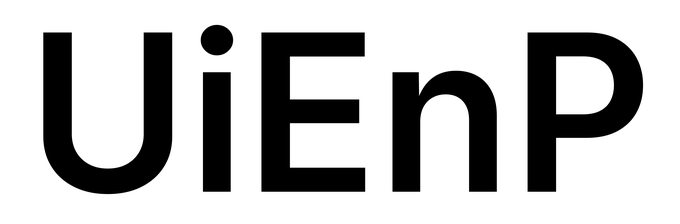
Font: Inter_SemiBold